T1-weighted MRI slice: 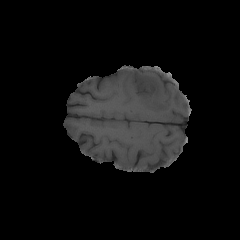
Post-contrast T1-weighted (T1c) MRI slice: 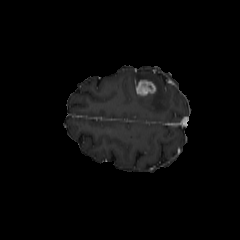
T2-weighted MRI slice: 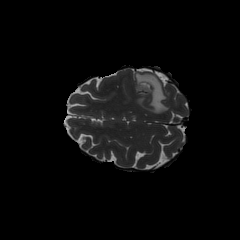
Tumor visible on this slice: yes